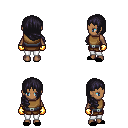
a pixel art fantasy rpg character, female body template, human, dark skin, leather chest armor, white pants, raven right-swept hairstyle, gold gloves, black slippers, four views (front, back, left, right), 2x2 character sprite sheet, small pixel art, hard edges, no anti-aliasing